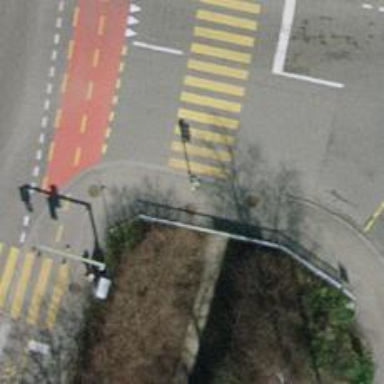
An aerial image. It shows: Kerb serving as barrier.